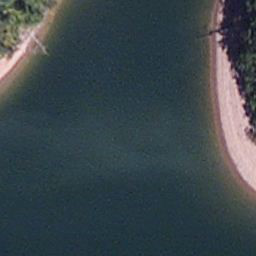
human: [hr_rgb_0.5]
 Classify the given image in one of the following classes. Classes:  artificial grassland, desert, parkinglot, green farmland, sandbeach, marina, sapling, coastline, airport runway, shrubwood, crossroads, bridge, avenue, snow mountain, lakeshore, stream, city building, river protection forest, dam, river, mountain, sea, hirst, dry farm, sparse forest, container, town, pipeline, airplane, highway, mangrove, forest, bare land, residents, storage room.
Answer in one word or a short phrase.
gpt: lakeshore